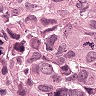
Metastatic tissue present: yes